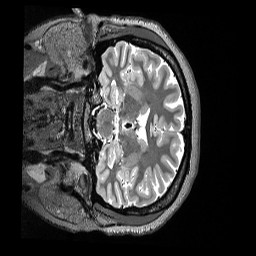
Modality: T2w
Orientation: coronal
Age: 28
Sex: female
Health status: ill
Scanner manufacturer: siemens
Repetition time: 3.2 s